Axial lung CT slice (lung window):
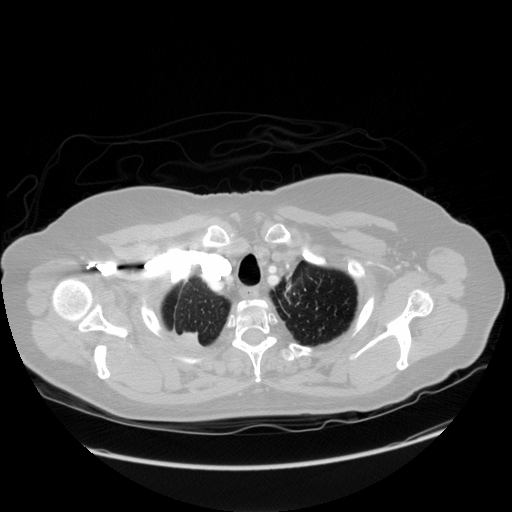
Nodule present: no